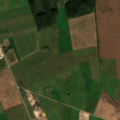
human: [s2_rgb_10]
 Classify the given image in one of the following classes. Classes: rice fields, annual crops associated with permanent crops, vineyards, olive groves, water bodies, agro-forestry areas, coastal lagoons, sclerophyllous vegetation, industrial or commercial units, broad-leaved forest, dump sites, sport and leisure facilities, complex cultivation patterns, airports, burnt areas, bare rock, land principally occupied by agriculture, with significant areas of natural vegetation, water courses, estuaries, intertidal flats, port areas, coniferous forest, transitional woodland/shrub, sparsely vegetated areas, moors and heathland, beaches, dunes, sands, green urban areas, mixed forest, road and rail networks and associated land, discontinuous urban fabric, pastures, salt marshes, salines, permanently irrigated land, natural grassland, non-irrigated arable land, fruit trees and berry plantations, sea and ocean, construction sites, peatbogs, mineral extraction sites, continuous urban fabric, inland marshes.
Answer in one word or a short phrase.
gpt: non-irrigated arable land, complex cultivation patterns, broad-leaved forest